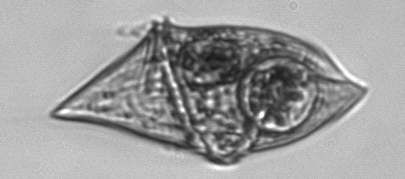
Label: Gyrodinium